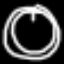
Label: clock